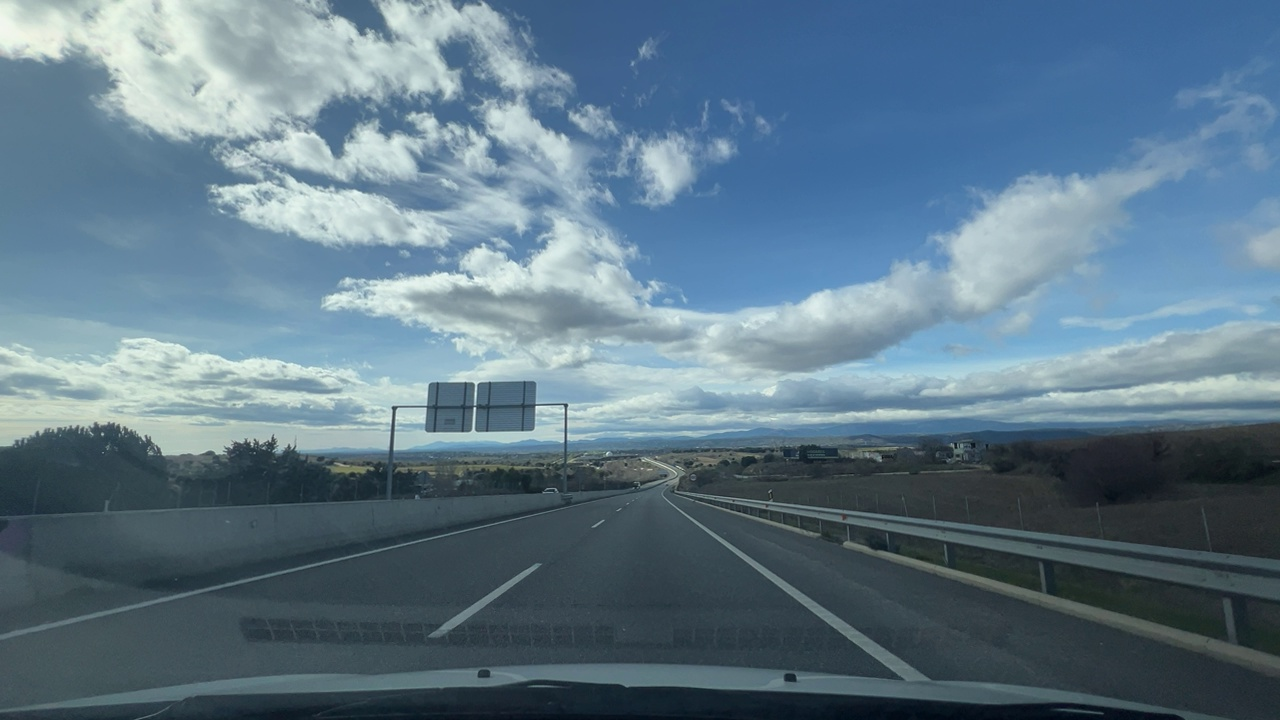
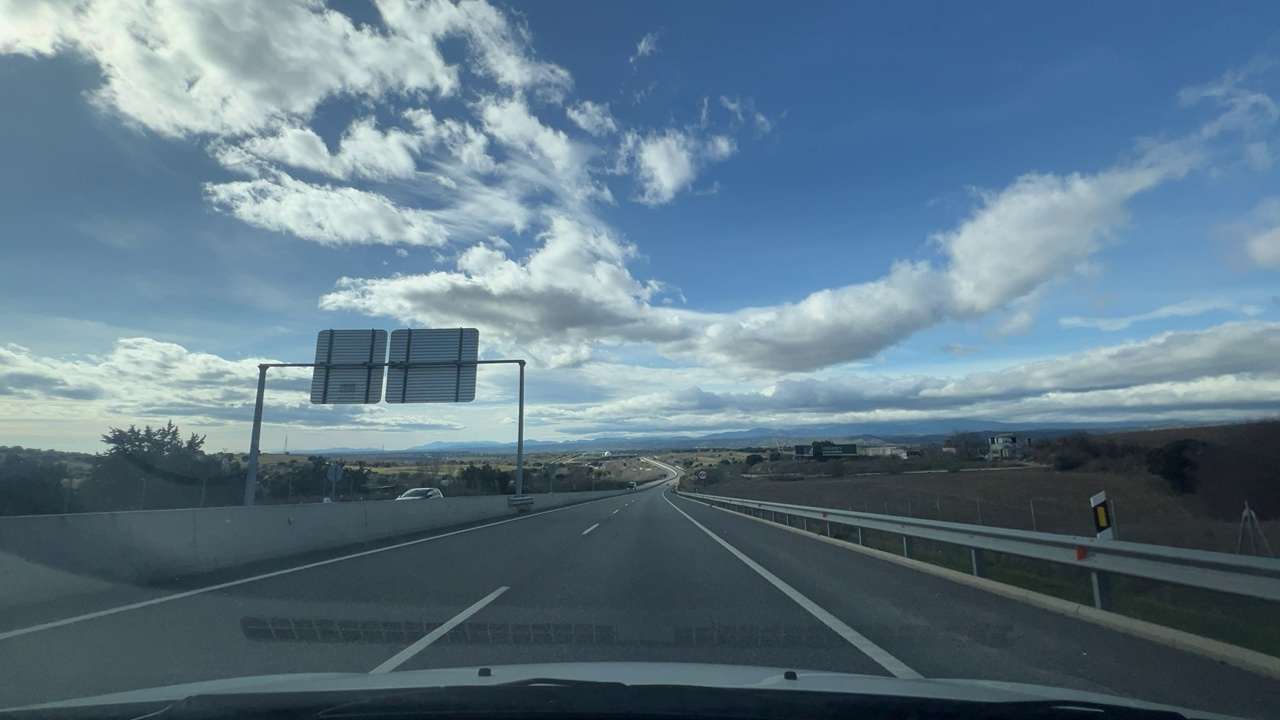
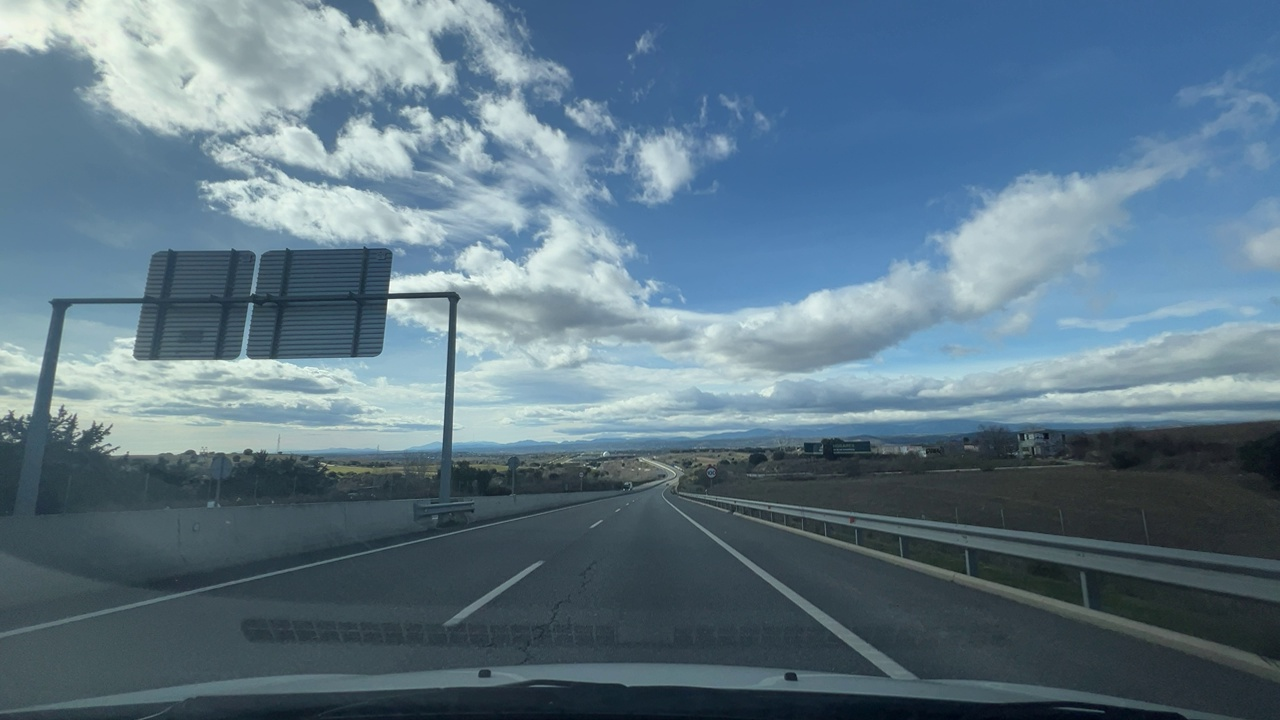
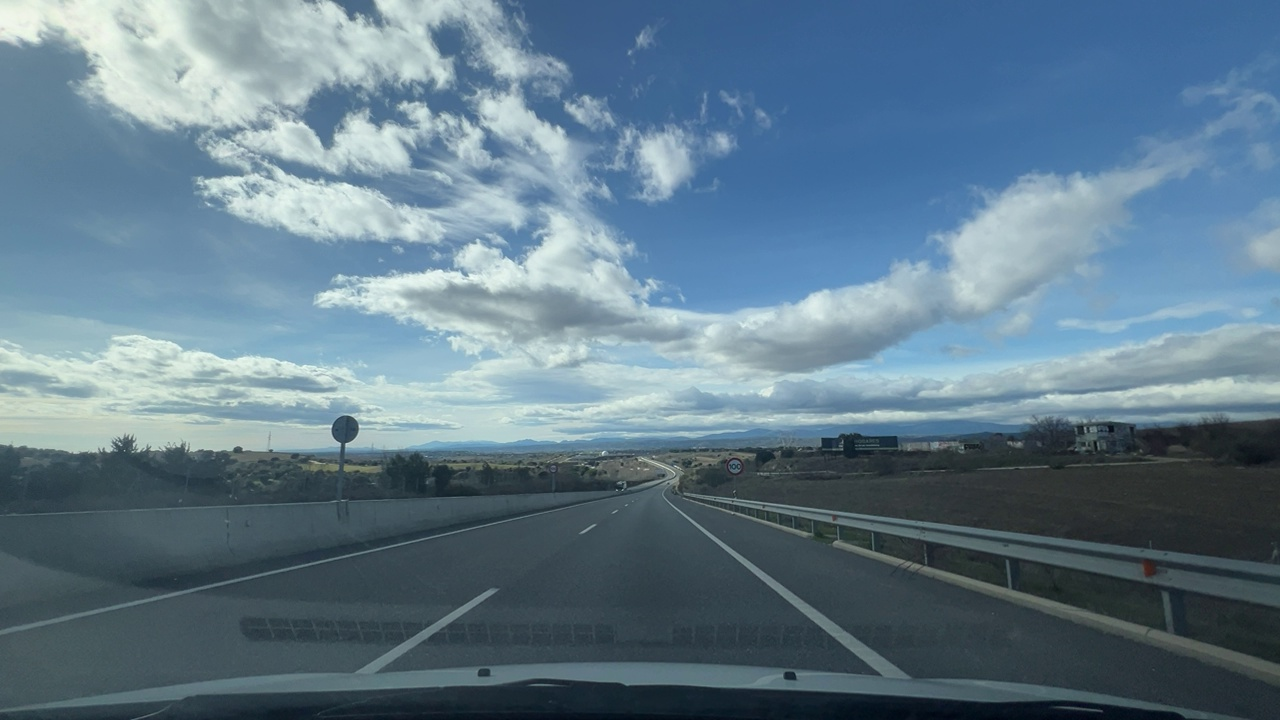
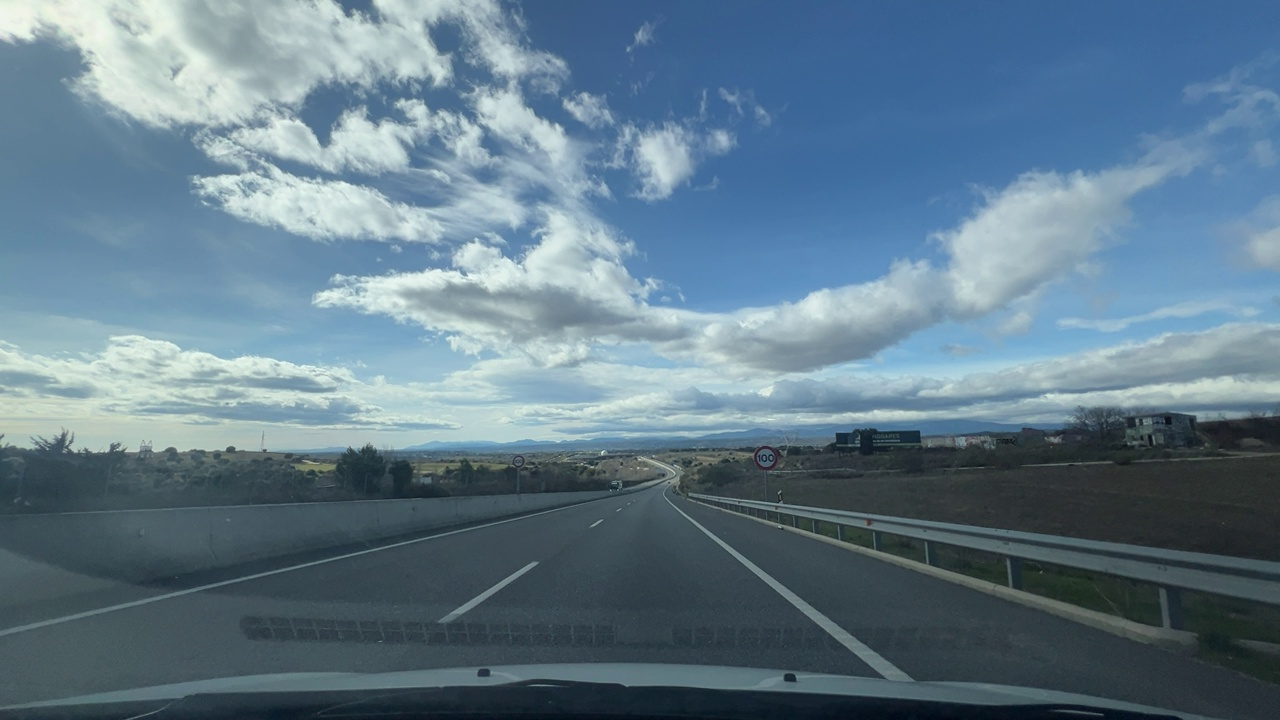
Situation: Speed limit adaptation
Question: Are multiple speed limit signs with different values visible?
Answer: No
Reasoning: Two speed limit signs are visible with the same value

Situation: Speed limit adaptation
Question: Is there a speed limit sign regulating the ego lane?
Answer: Yes
Reasoning: A speed limit sign is positioned on the roadside facing the ego direction of travel.

Situation: Speed limit adaptation
Question: What speed value is displayed on the visible speed limit sign?
Answer: 100
Reasoning: The visible speed limit sign displays 100 km/h.

Situation: Speed limit adaptation
Question: Is the ego vehicle traveling on a highway?
Answer: Yes
Reasoning: Multiple wide lanes and highway-style signage indicate a highway environment.

Situation: Speed limit adaptation
Question: Is the ego vehicle entering or exiting a highway?
Answer: No
Reasoning: The ego vehicle is travelling in a highway, without entering or exiting

Situation: Speed limit adaptation
Question: Are speed bumps, crosswalks, or construction-related obstacles present in the ego lane?
Answer: No
Reasoning: There are no objects ahead of the ego vehicle